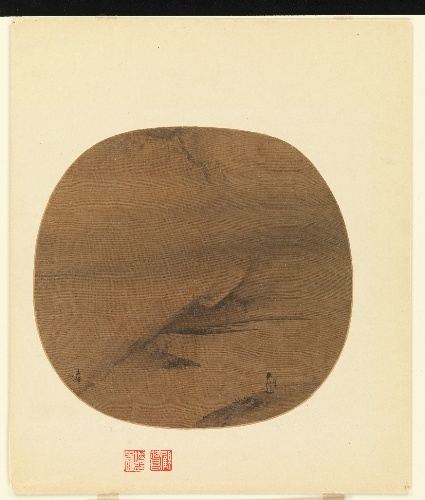
Title: 南宋 梁楷 澤畔行吟圖 團扇|Poet strolling by a marshy bank
Artist: Liang Kai
Artist bio: Chinese, active early 13th century
Date: early 13th century
Object type: Fan mounted as an album leaf
Classification: Paintings
Medium: Fan mounted as an album leaf; ink on silk
Culture: China
Period: Southern Song dynasty (1127–1279)
Dimensions: Image: 9 x 9 9/16 in. (22.9 x 24.3 cm)
Department: Asian Art
Credit line: Bequest of John M. Crawford Jr., 1988
Accession year: 1989
Repository: Metropolitan Museum of Art, New York, NY
Tags: Landscapes